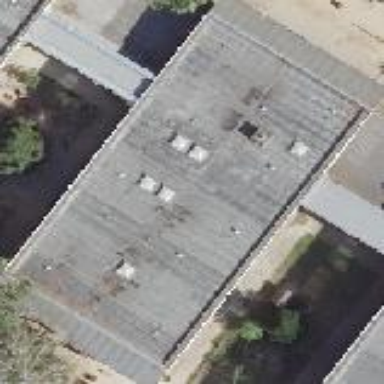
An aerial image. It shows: Building part with flat roof.